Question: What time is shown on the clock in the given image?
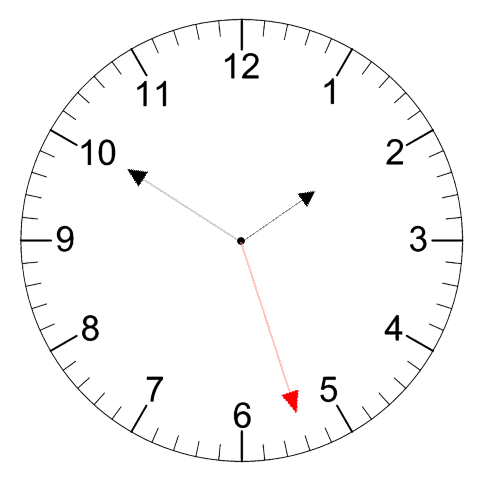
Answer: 01:50:27